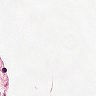
Metastatic tissue present: no